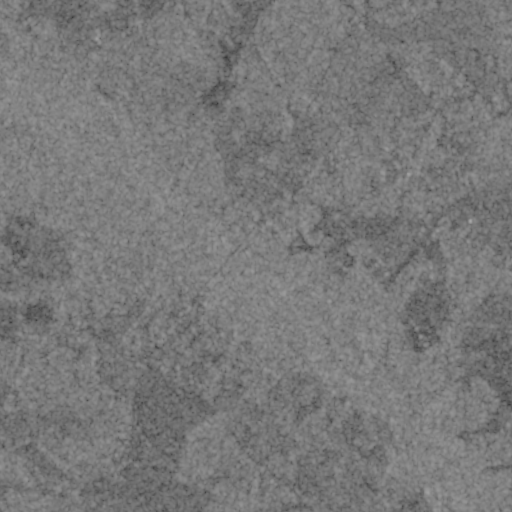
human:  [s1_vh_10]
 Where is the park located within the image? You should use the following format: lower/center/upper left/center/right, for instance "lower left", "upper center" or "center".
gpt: The park is located in the lower left of the image.
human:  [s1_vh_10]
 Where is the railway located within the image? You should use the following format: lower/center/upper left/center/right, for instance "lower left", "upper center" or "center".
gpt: The railway is located in the lower right of the image.
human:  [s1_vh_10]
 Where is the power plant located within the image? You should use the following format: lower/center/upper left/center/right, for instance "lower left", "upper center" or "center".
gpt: There is no power plant in the image.

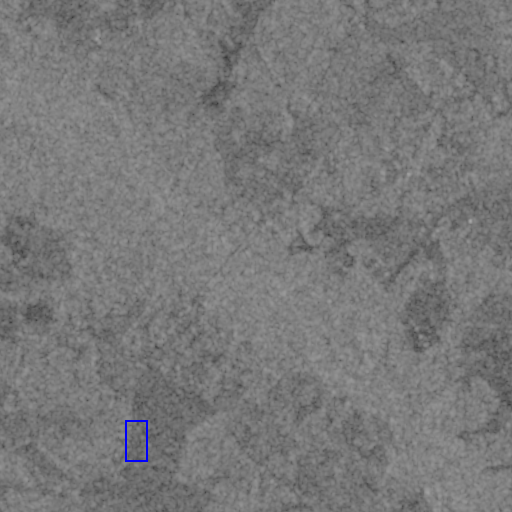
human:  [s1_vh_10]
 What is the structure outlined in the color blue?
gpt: The structure outlined in blue is a park.
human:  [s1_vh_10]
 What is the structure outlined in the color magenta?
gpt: There is no magenta outline.